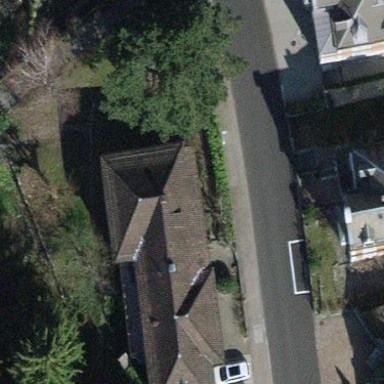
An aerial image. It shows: Building with hipped roof.